Field crop: maize
Growth stage: 2
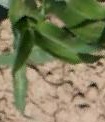
Species: maize